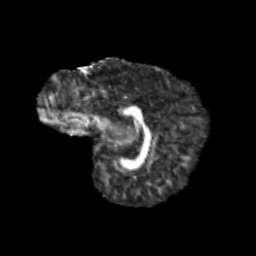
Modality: FA
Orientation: sagittal
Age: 11
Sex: male
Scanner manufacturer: siemens
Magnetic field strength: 3 T
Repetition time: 3.8 s
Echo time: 0.07 s